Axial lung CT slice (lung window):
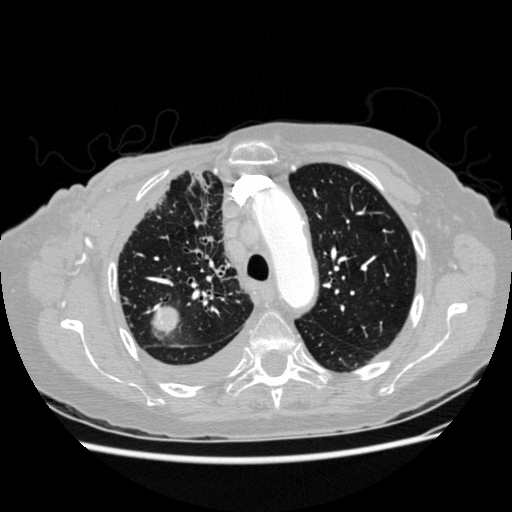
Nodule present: yes
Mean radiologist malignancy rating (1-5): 4